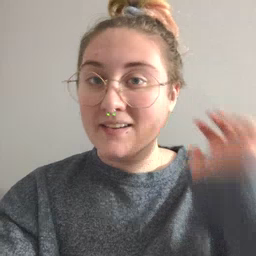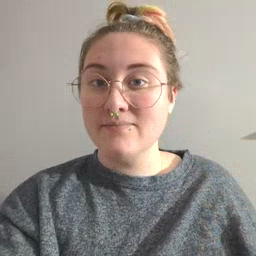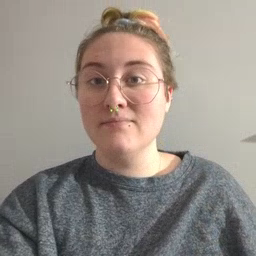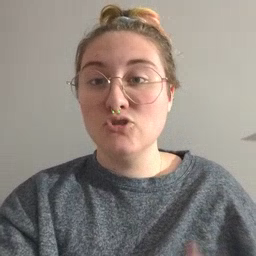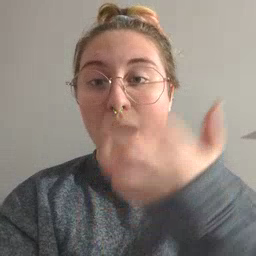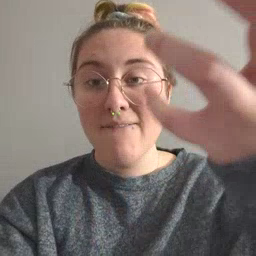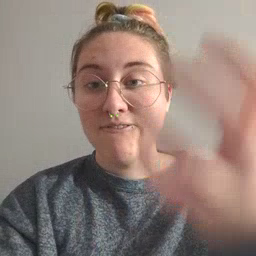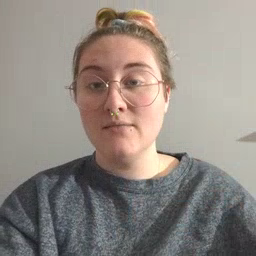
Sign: giraffe